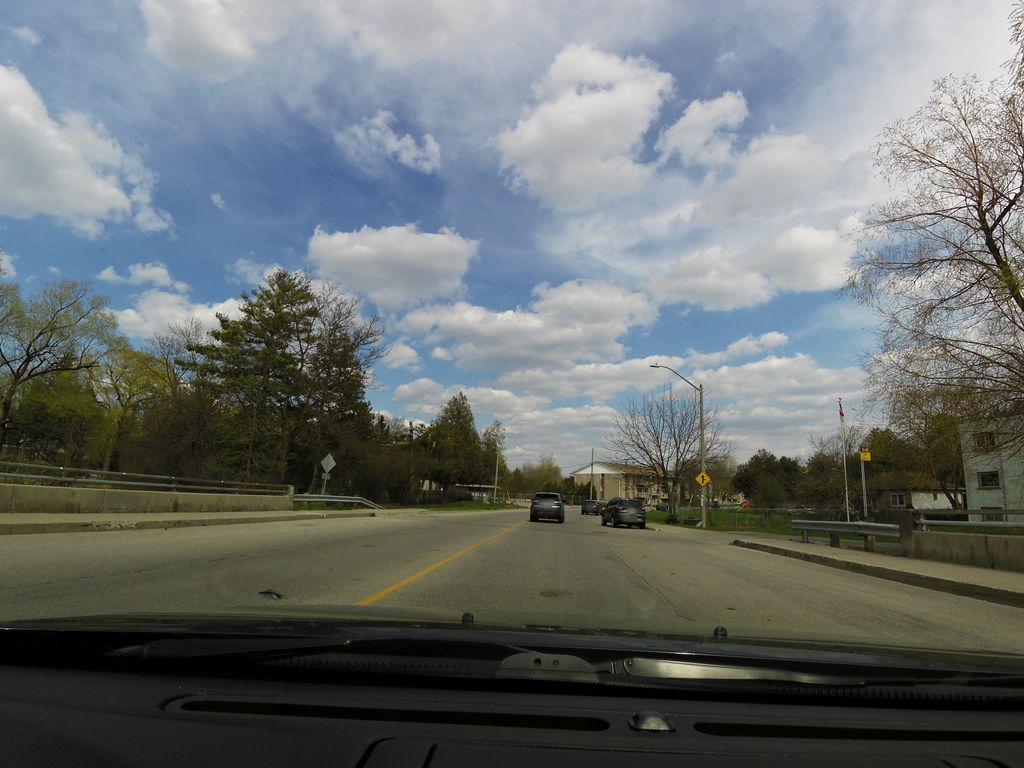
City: kitchener-waterloo